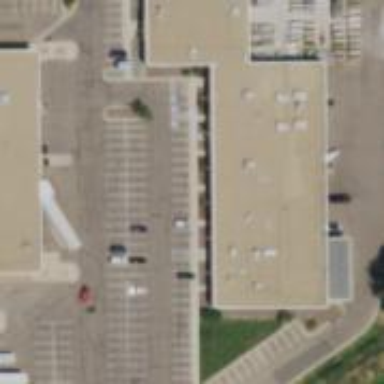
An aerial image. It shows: Parking space is available.